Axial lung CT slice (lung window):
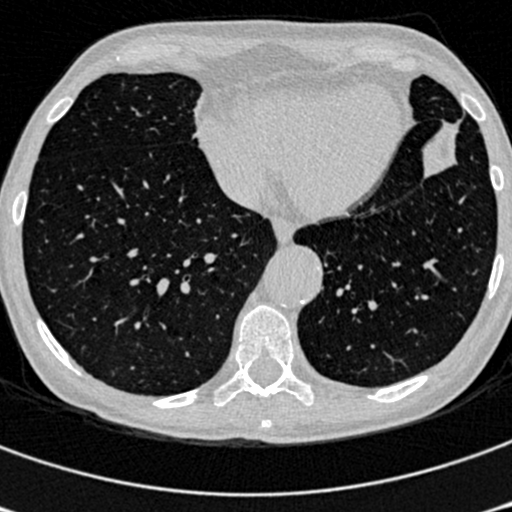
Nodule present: no